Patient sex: M
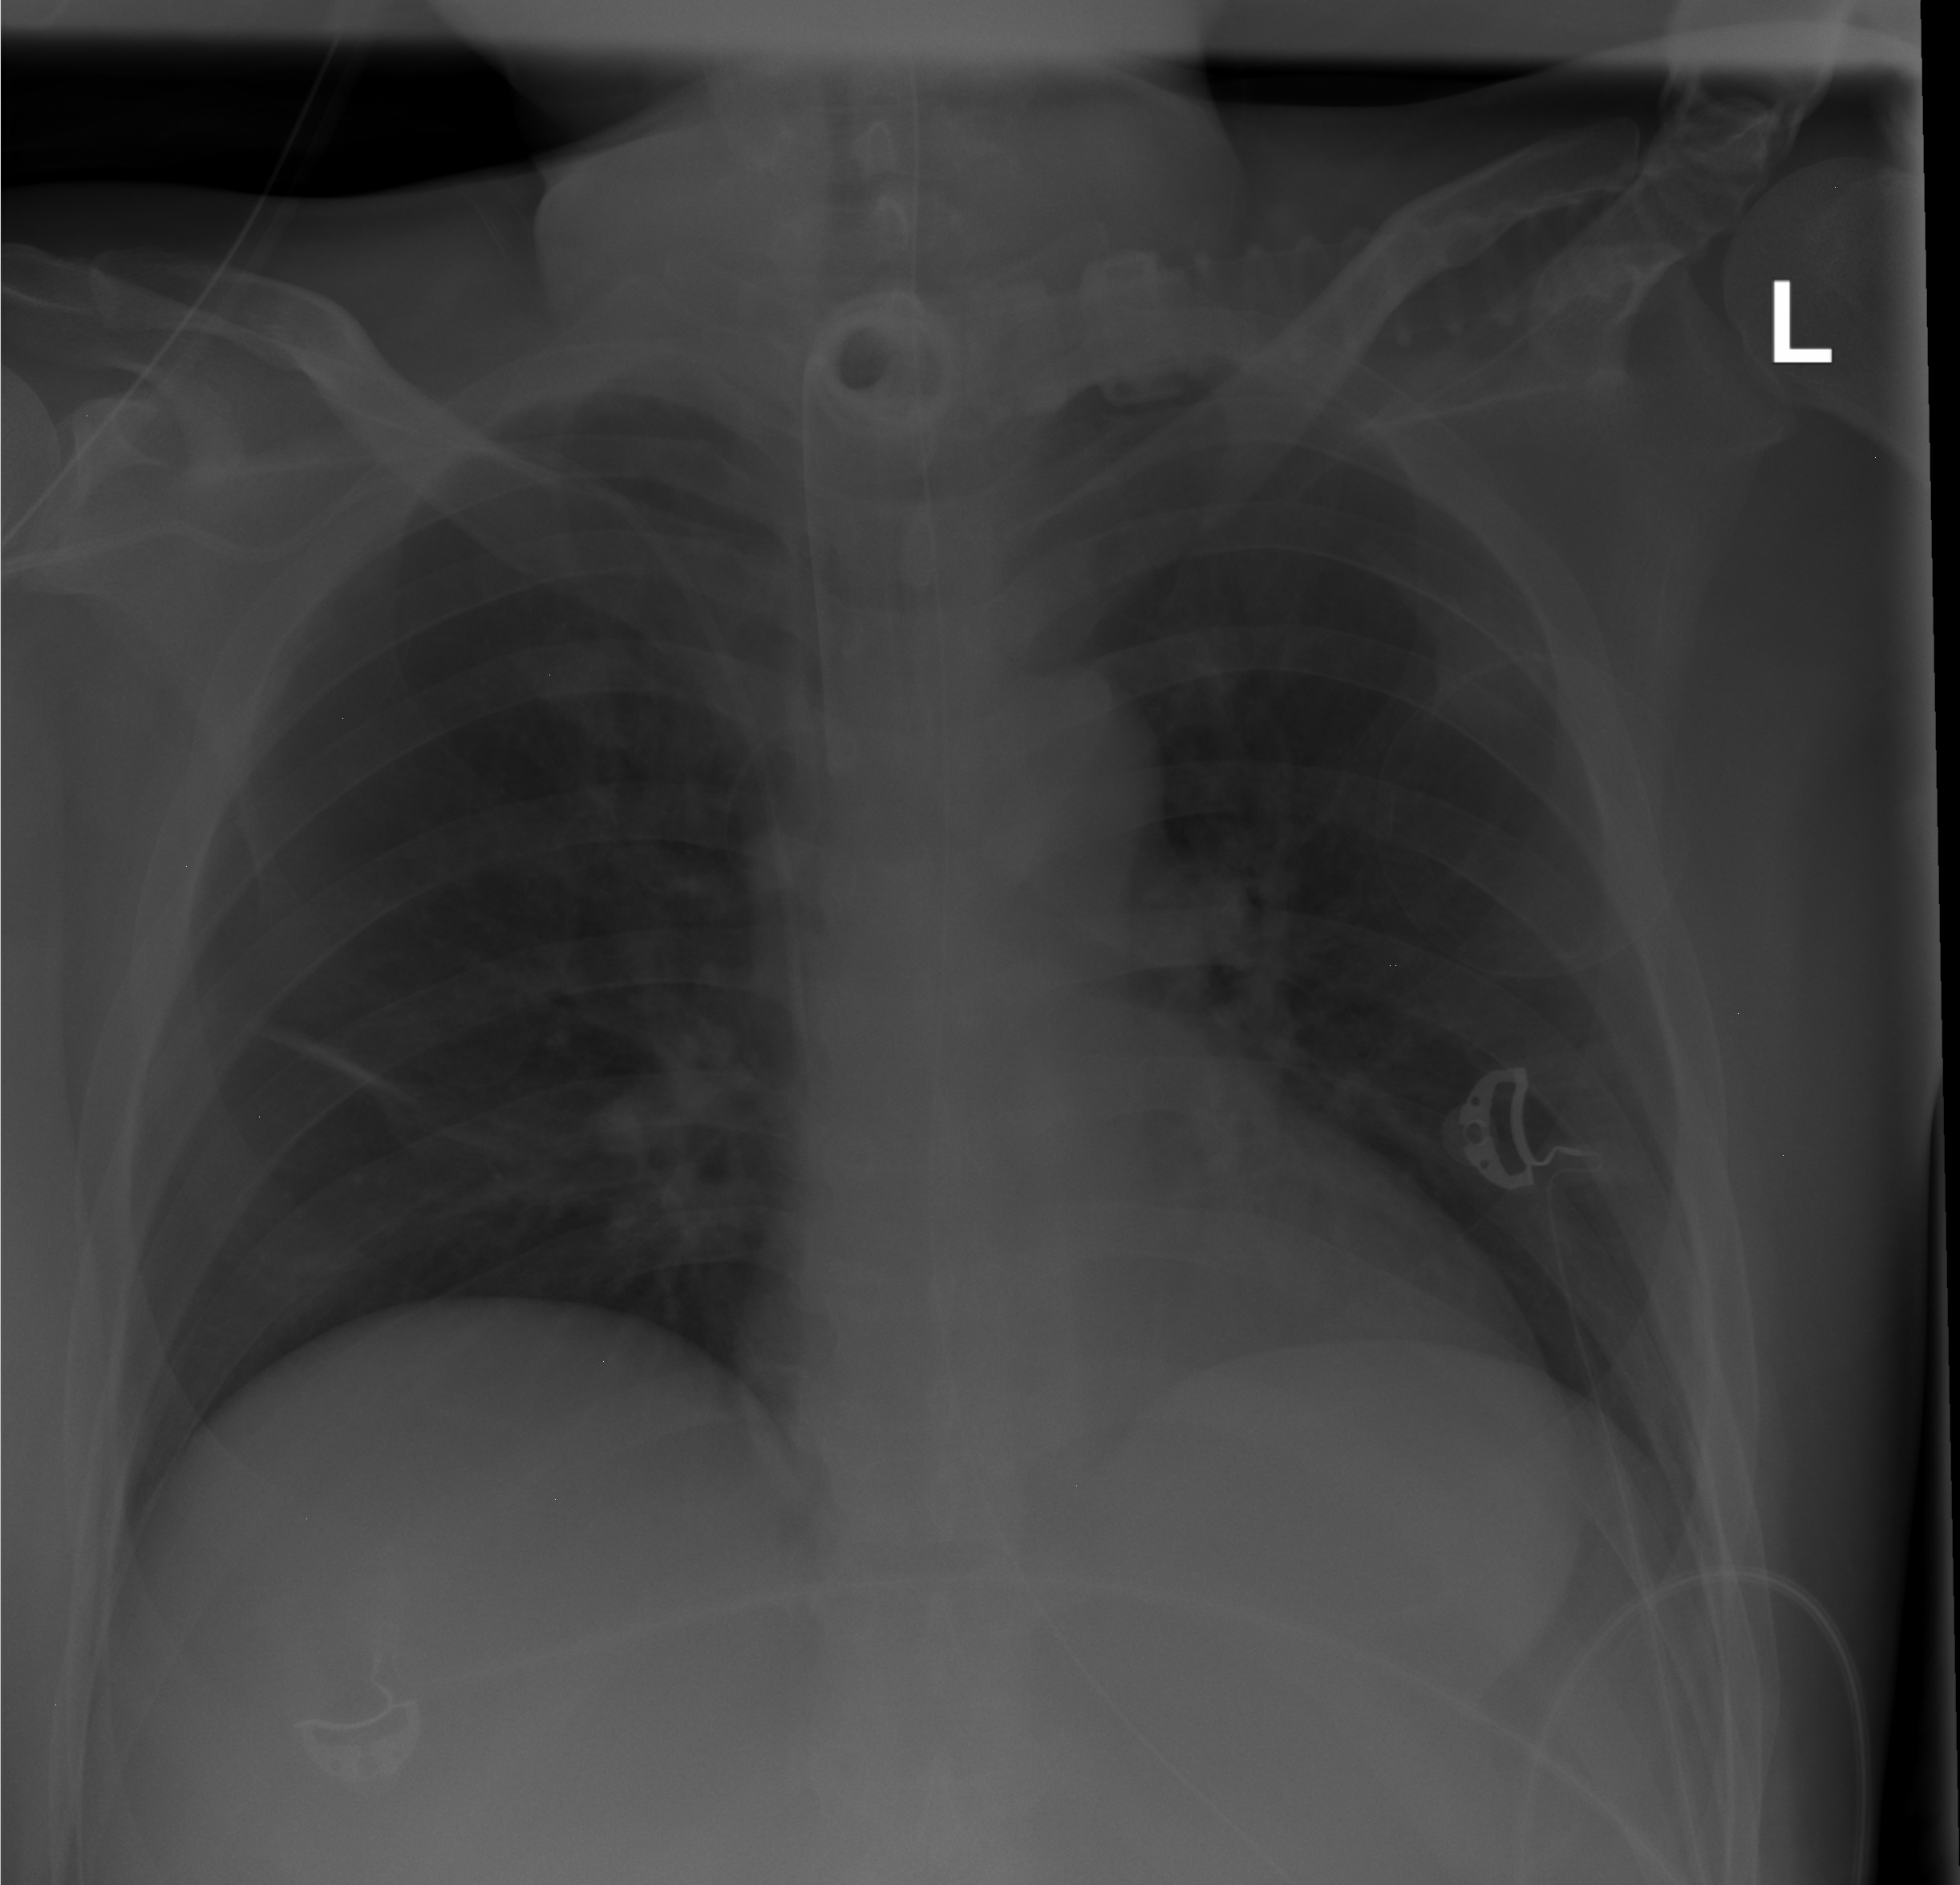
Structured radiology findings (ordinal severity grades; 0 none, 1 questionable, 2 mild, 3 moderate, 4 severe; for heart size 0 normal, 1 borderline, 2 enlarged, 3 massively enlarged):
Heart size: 0
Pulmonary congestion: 0
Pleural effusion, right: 0
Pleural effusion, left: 0
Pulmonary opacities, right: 0
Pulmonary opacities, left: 0
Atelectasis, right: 2
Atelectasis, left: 0